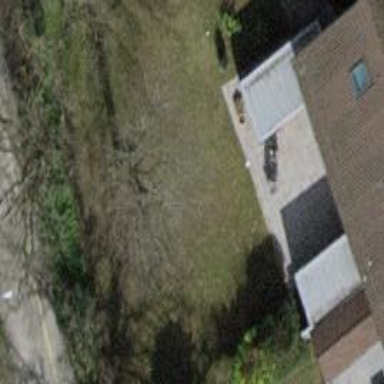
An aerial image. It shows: Garden enclosed by fence.